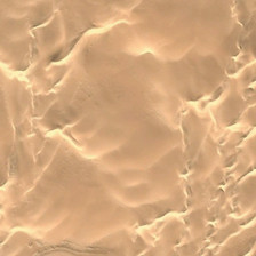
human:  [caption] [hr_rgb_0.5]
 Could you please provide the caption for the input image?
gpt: There is a wave pattern in the golden desert.

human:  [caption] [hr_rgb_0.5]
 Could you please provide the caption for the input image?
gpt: There is a wave pattern on the golden desert.

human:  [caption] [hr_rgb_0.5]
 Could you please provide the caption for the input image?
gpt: It is a clear sparkling desert.

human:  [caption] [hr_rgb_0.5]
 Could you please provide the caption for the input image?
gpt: the desert is glistening with some complex texture .

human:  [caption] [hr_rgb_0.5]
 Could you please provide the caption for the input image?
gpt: It's a spectacular, wrinkled desert.